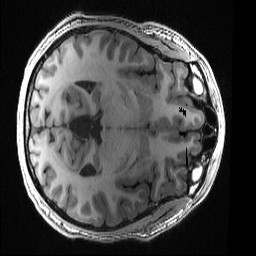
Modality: T1w
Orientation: axial
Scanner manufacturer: ge
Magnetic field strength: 3 T
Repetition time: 0.008164 s
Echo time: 0.003184 s